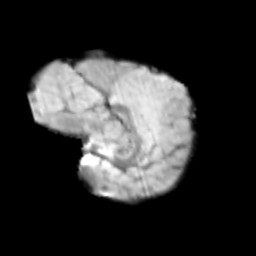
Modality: T2w
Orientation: sagittal
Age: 9
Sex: female
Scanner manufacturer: siemens
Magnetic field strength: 3 T
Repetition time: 3.8 s
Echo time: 0.07 s